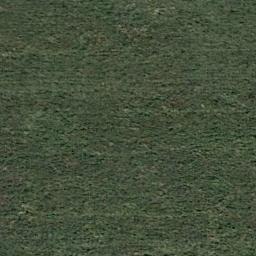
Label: meadow